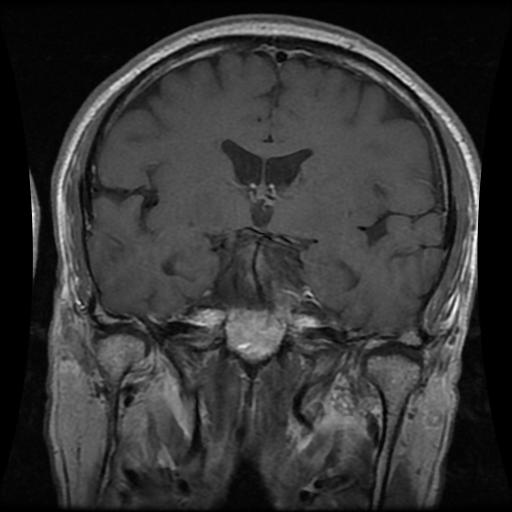
Label: pituitary